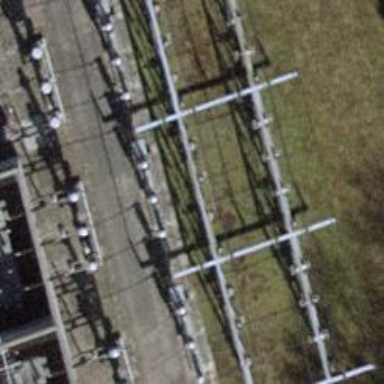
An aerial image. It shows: Power line with 3 cables. It uses busbar.